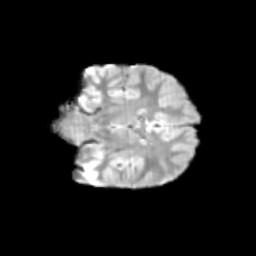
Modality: T2w
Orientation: coronal
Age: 11
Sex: male
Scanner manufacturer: siemens
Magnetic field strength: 3 T
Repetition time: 3.8 s
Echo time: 0.07 s